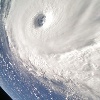
Label: cloud